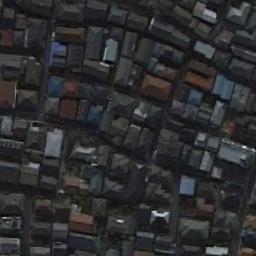
Label: residential